Field crop: maize
Growth stage: 2
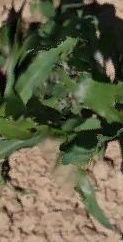
Species: maize